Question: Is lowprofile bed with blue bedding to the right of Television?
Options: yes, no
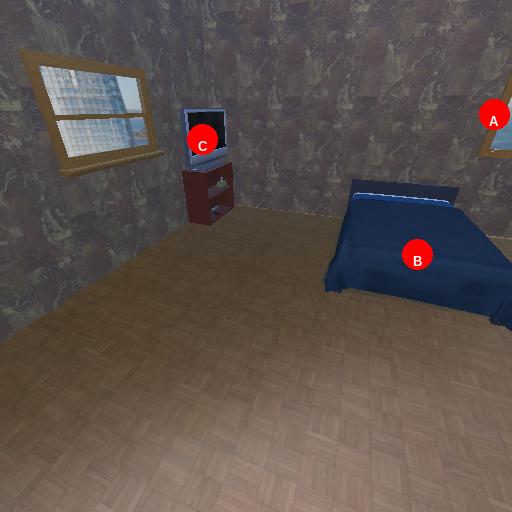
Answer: yes